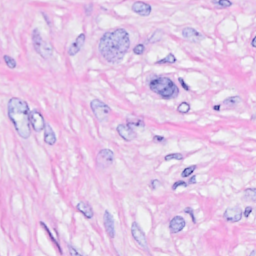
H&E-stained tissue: Breast